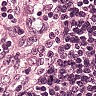
Metastatic tissue present: no